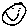
Label: smiley face